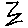
Label: zigzag